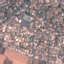
Land use / land cover class: Residential